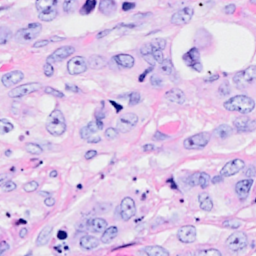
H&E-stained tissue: Breast